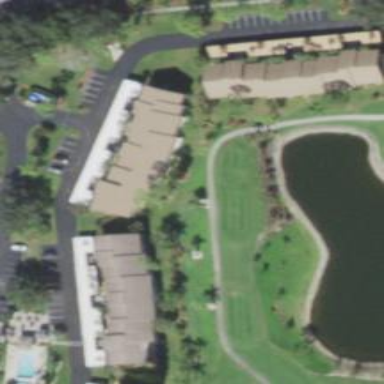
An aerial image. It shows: Path used for both walking and golf.